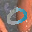
Label: 0